Question: I learn c++
I try to do everything on this link
<URL>
but I have a problem here

Does anyone have an idea of what the playpen.h is and how to fix it?
'''
inline istream & operator >> (istream & in , hue & shade){
shade = (std::cin == in ? fgw::read<int>() : fgw::read<int>(in));
return in;
'''
error occurs here: ==
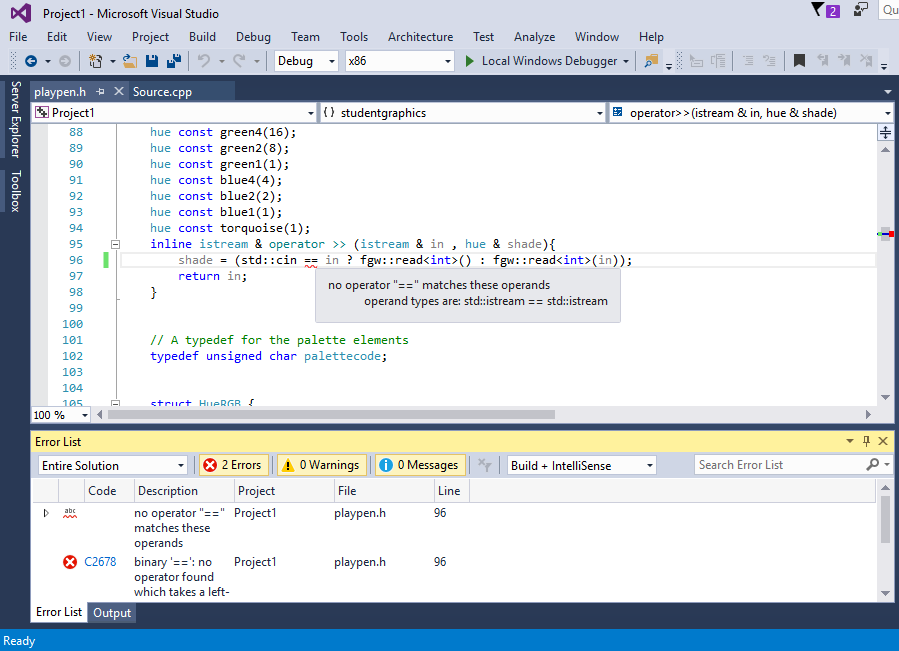
Answer: There just isn't an '==' operator comparing two streams. To check for identity you normally compare the addresses of the object, like 'if (&in == &std::cin)'.
On the other hand, 'cin' is an 'istream' so 'fgw::read<int>(in)' ought to work even when 'in' is 'cin'.